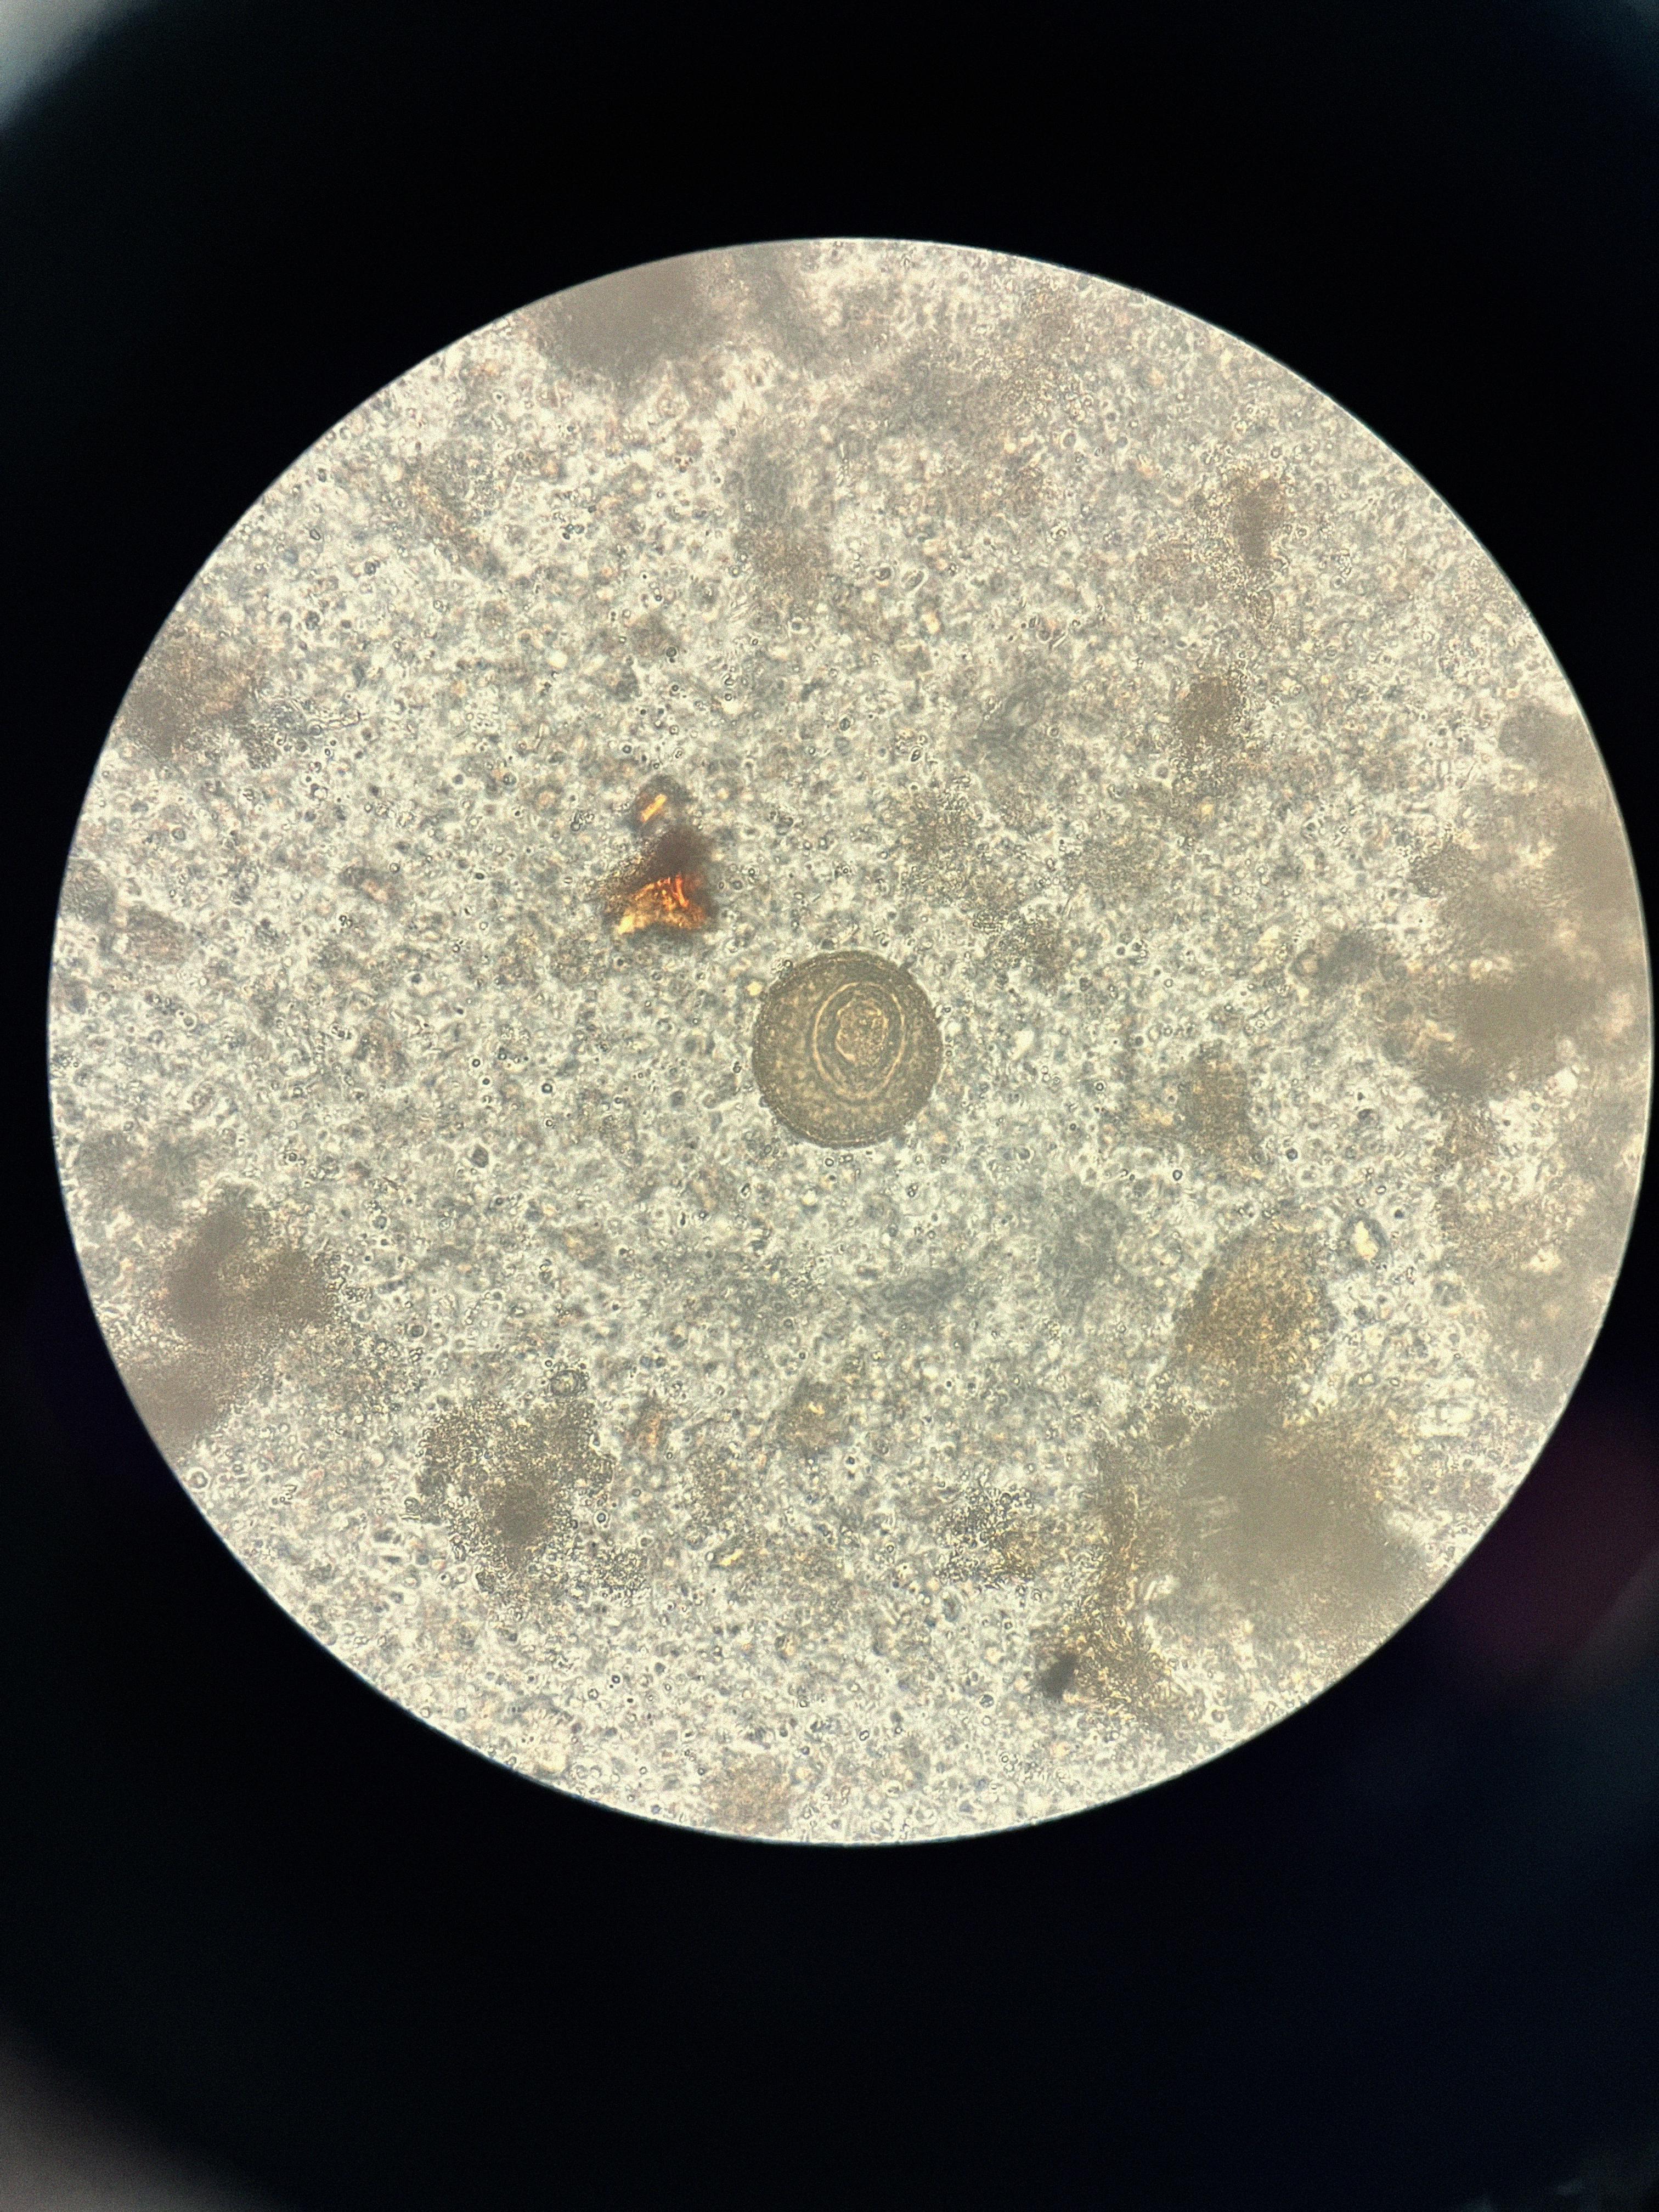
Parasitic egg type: Hymenolepis diminuta